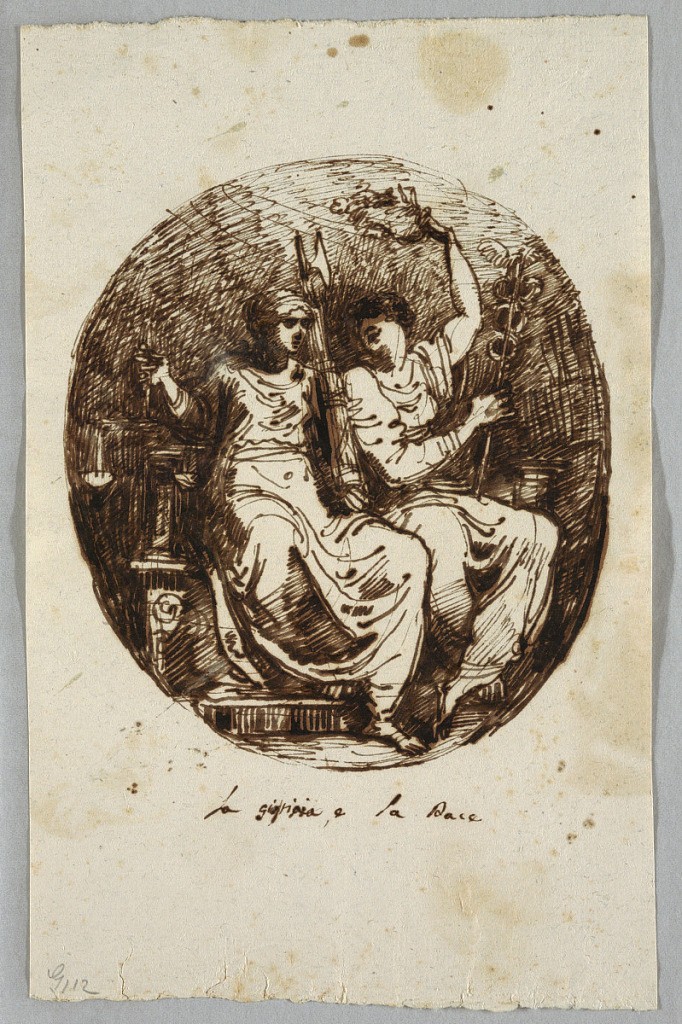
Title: Justice and Peace
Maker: Felice Giani, Italian, 1758–1823
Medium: Pen and brown ink on cream laid paper
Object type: Drawing
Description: Decorative design shown in tondo.